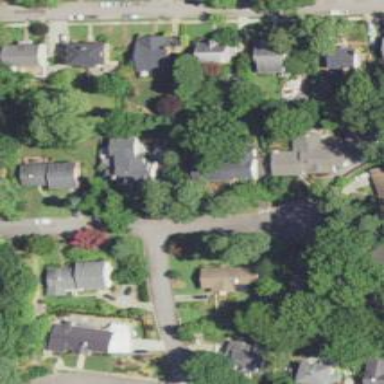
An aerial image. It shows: Residential neighbourhood.